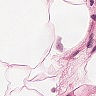
Metastatic tissue present: no